Question: I'm using Xcode to add <URL> to my C++ project. It's a static .a library, and after compiling it from sources, i've successfully add it to compile sources, set the right search paths, and everything goes right until i include for, example,'"ogdf/basic/Graph.h"'.
When i try to build with this include, linker gives me errors on the library inner files, saying there's no standart functions, like '"std::cout",' or 'std::basic_ostream<char, std::char_traits<char> >& std::endl<char, std::char_traits<char> >(std::basic_ostream<char, std::char_traits<char> >&)'.
It looks like this:

It's strange, since i believe such functions exists and i don't believe that OGDF developers have any mistakes in their code.
So what in fact could cause this errors?
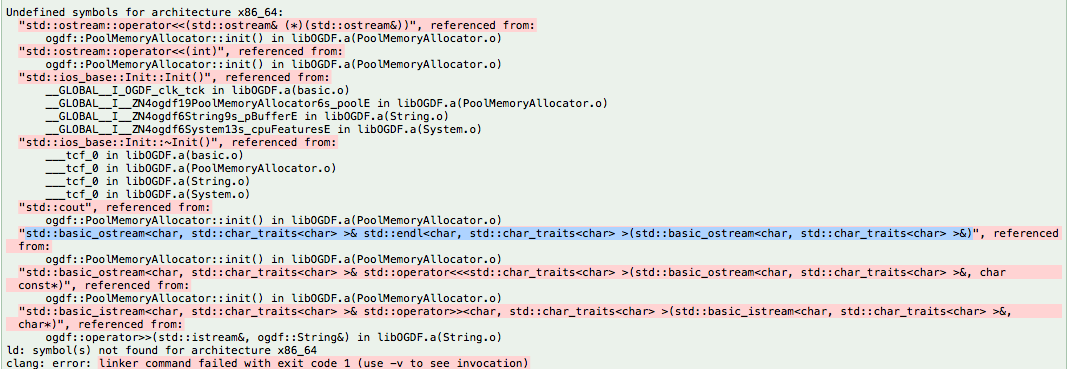
Answer: Are you trying to compile you code with CLang? Try to switch to GCC. I think version of you lib is GCC-specific.